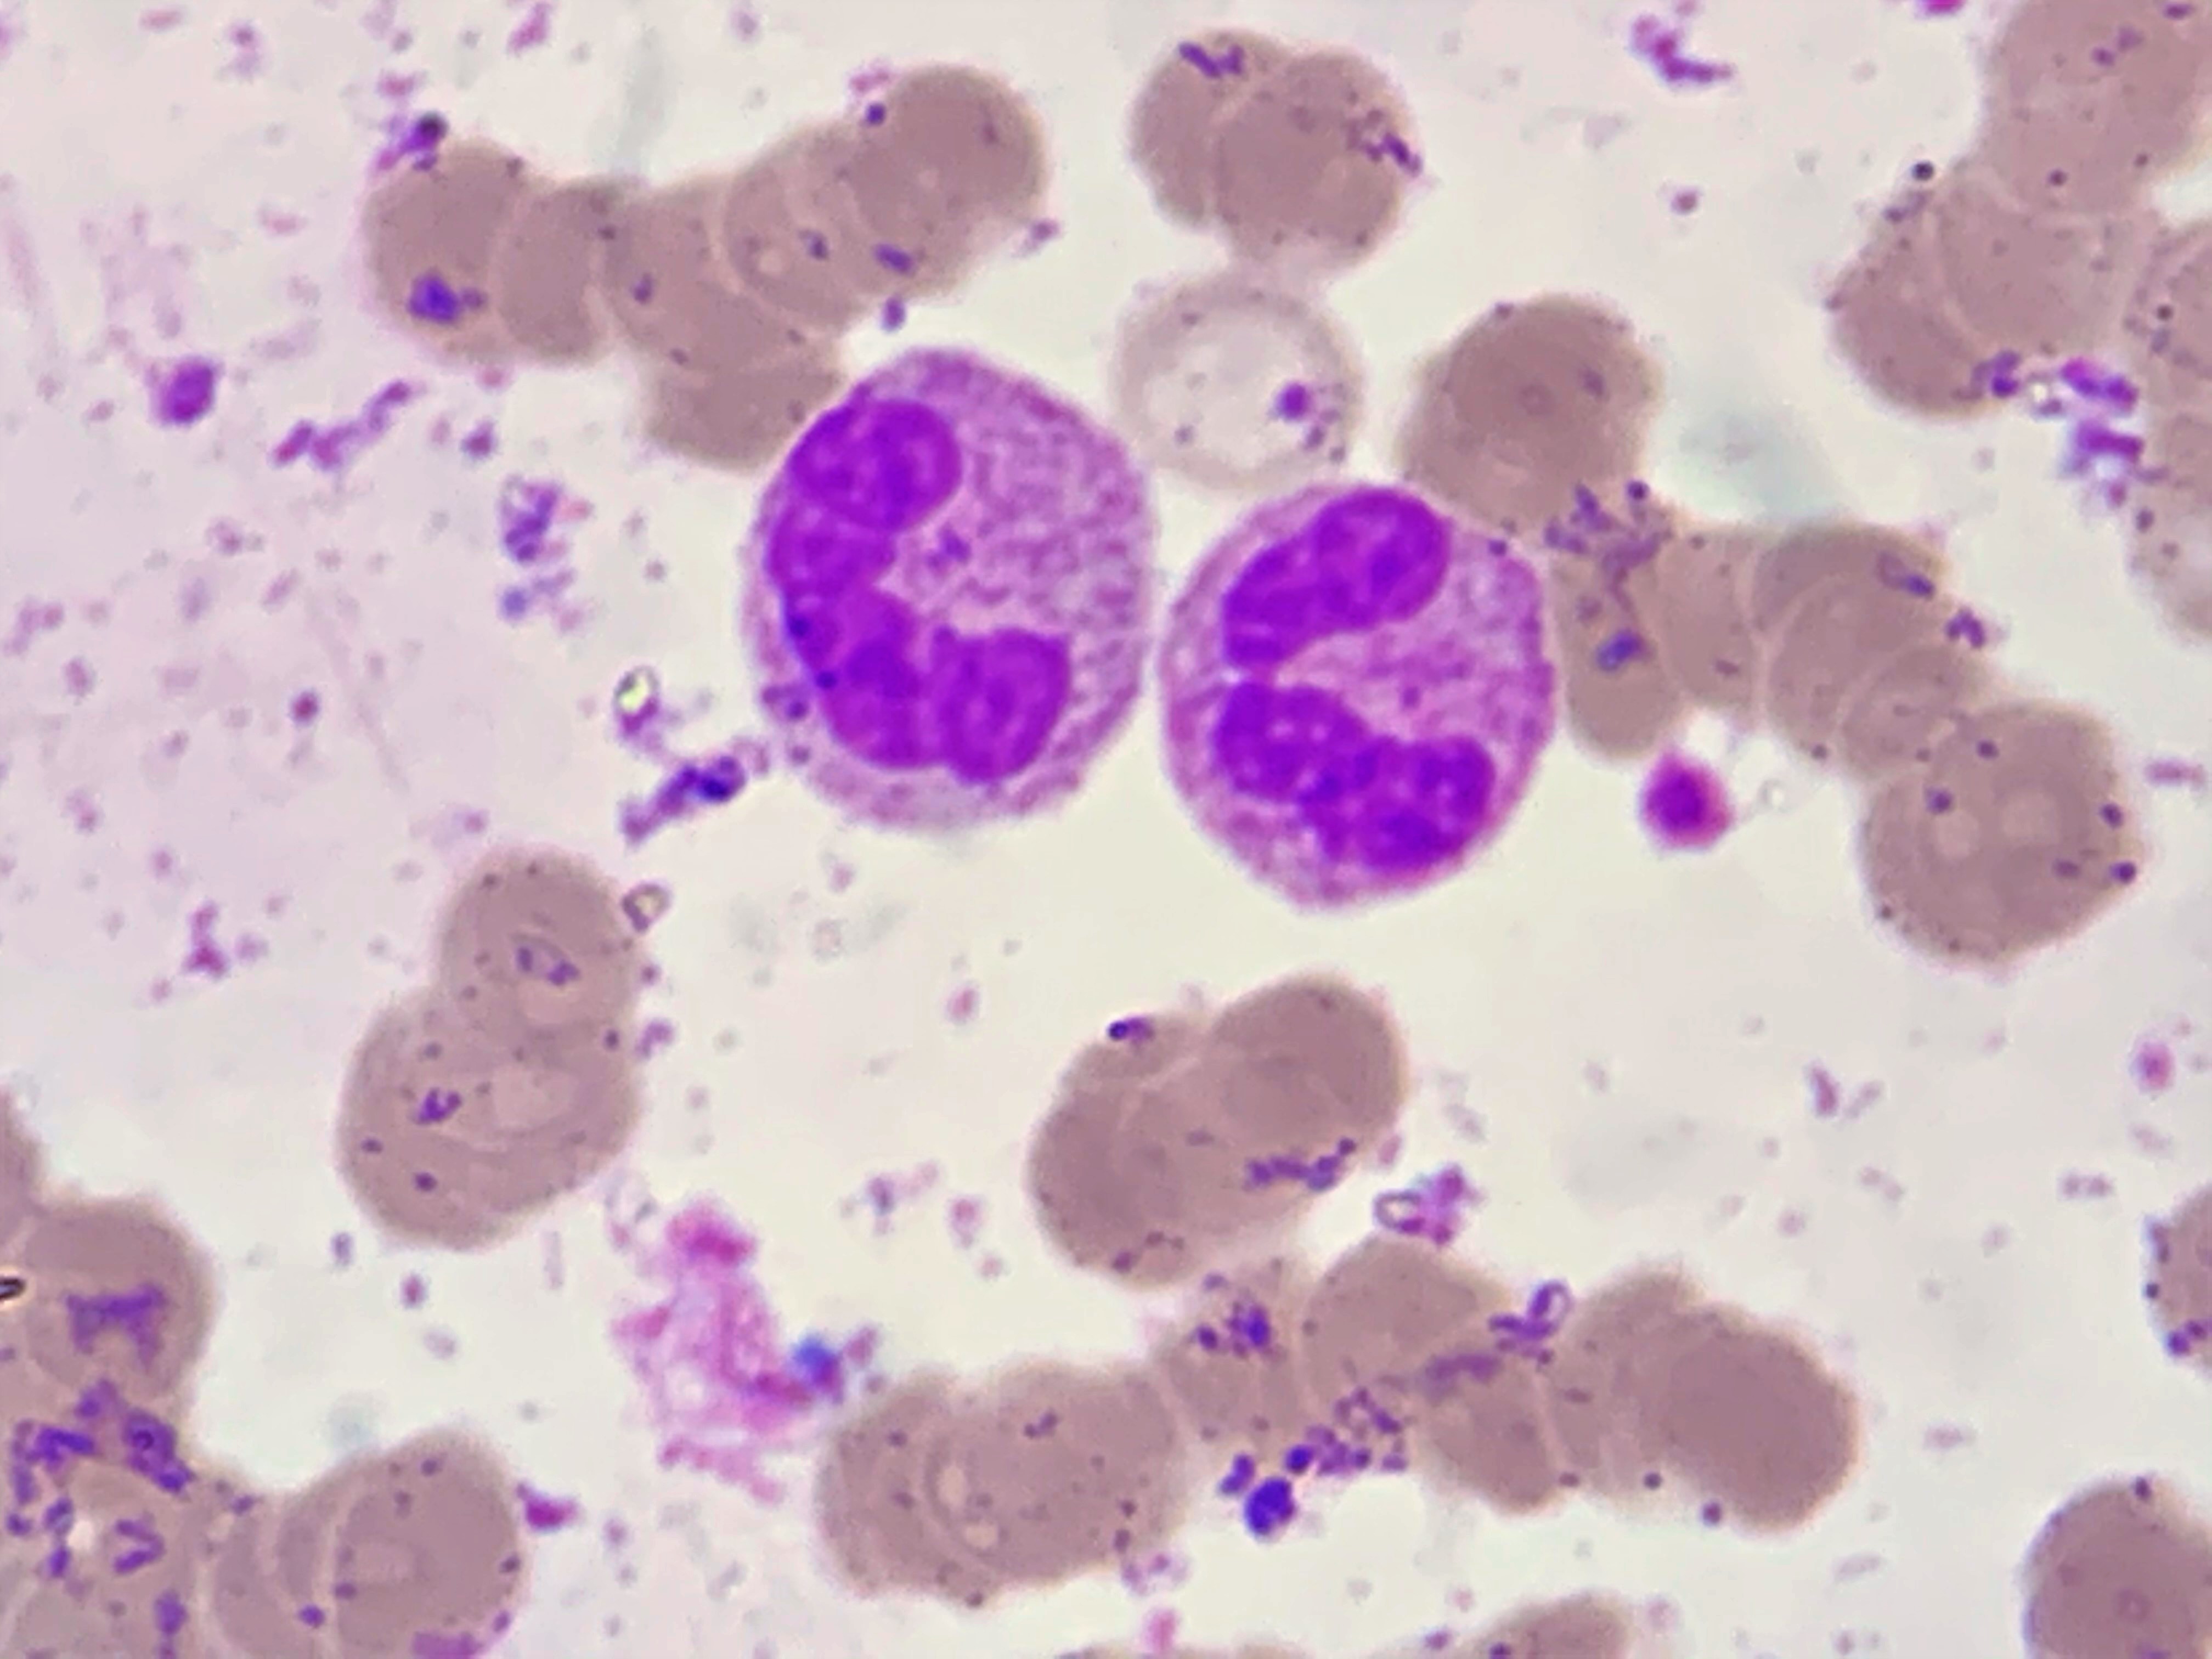
Cell type: NEUTROPHILS